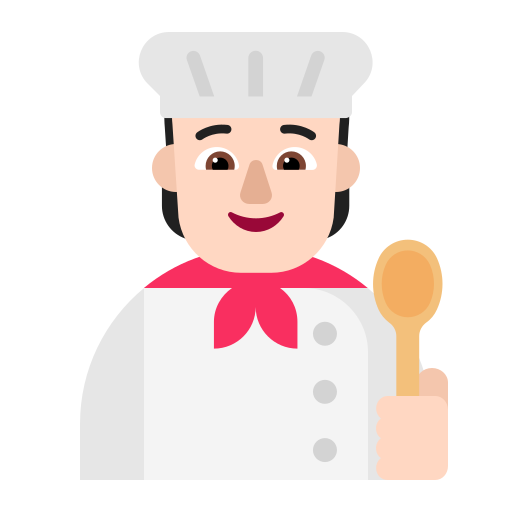
cook flat light